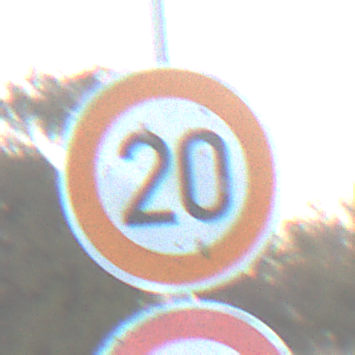
Verkehrszeichen: Geschwindigkeit20
Zusatzzeichen unten: VerbotUeberholenEinspurigeFahrzeuge
Umgebung: Outdoor, Nature
Tageszeit: SunriseSunset
Wetter: Clear
Licht: Natural
Jahreszeit: Winter
Kontrast: LowContrast